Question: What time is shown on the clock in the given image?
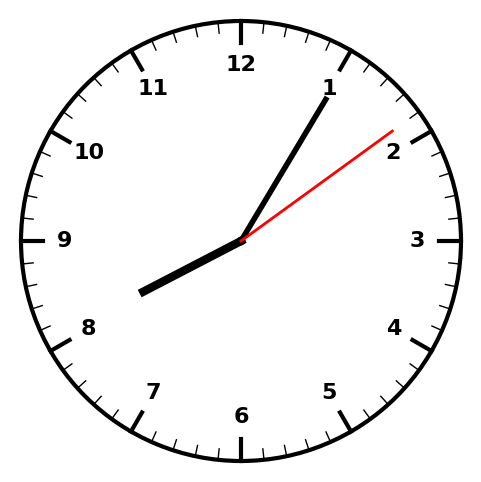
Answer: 08:05:09